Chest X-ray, AP view. Patient: 34 years old, sex F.
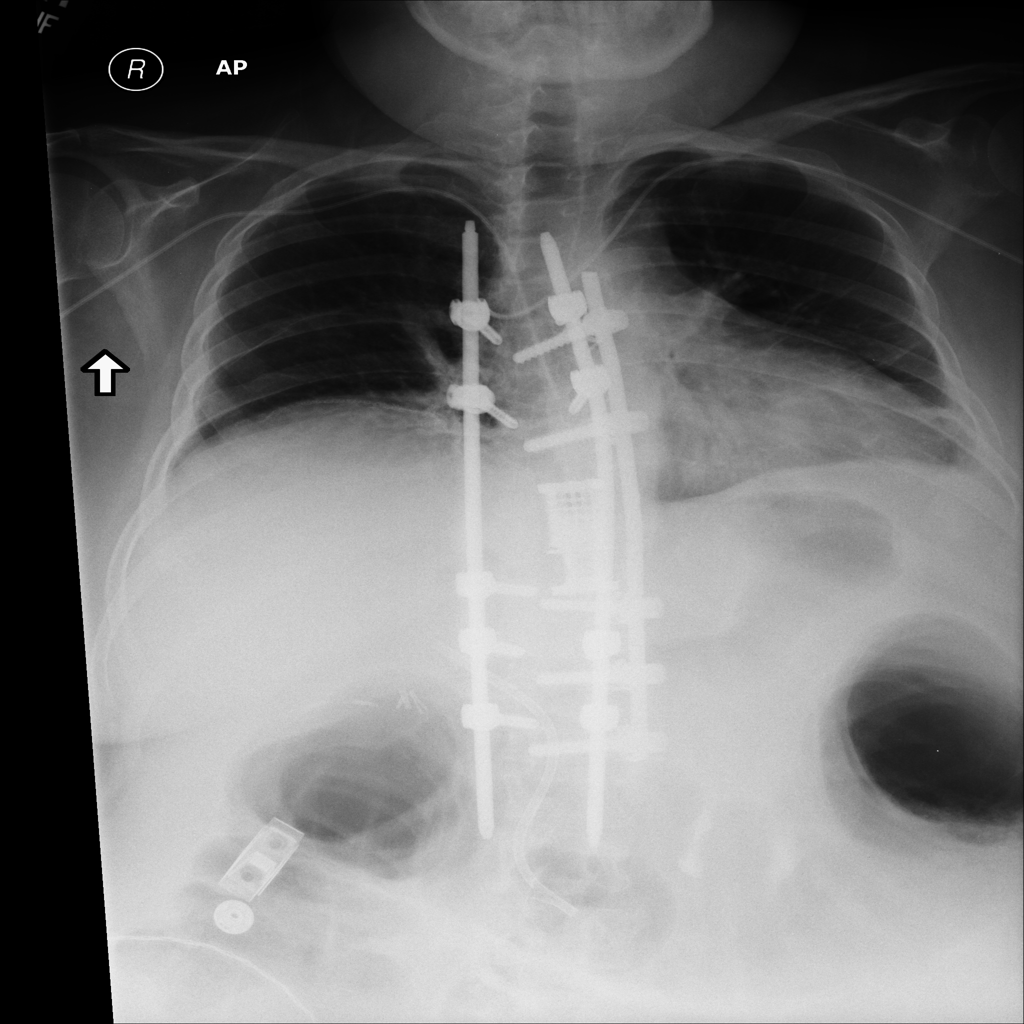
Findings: Cardiomegaly, Effusion, Fibrosis